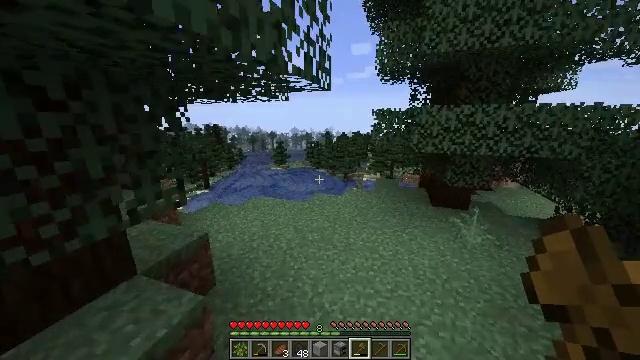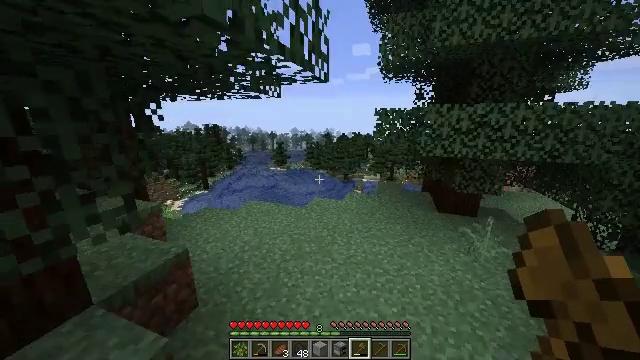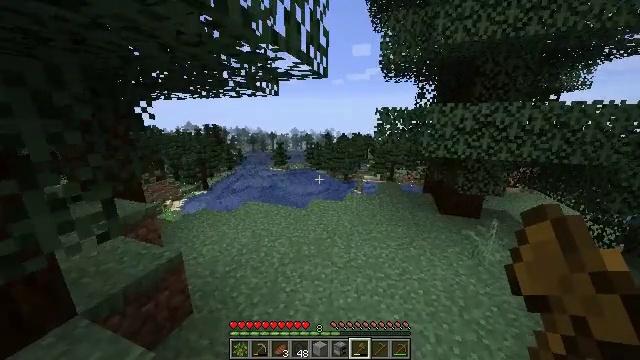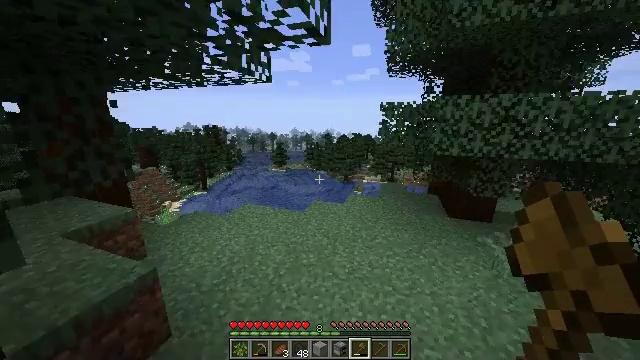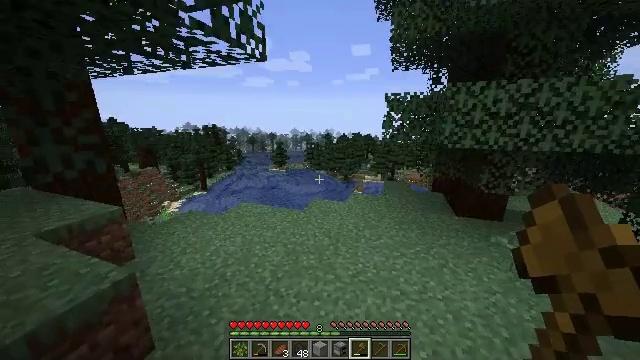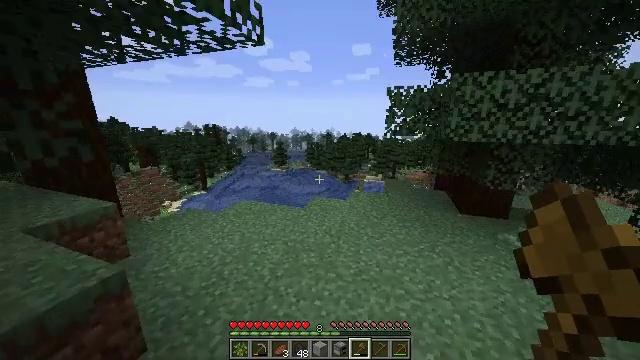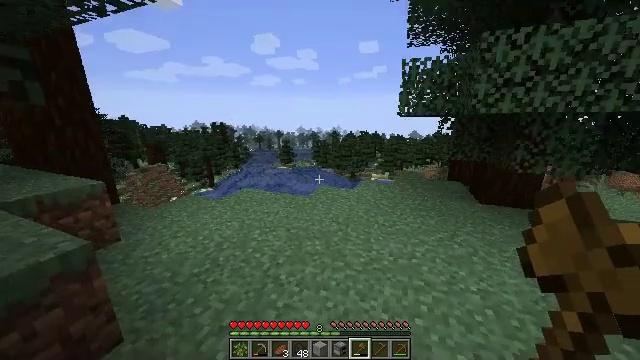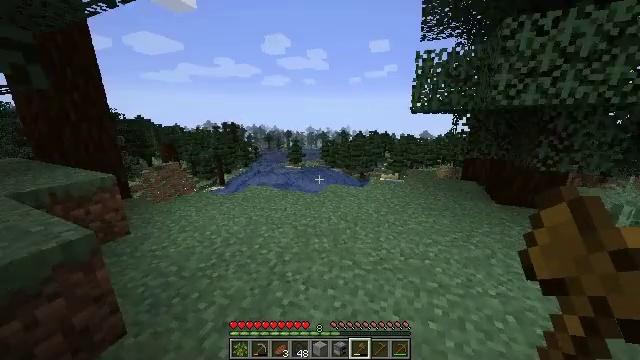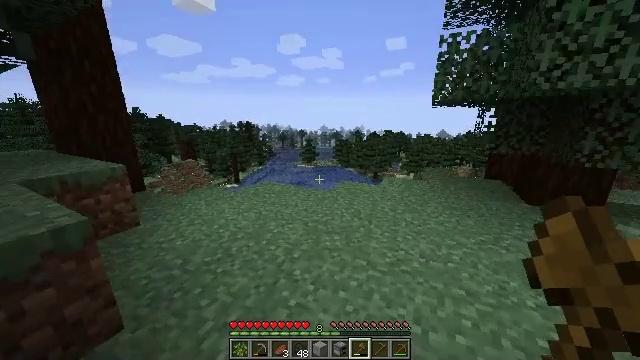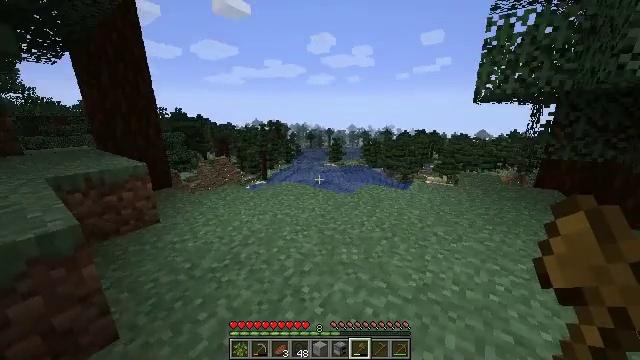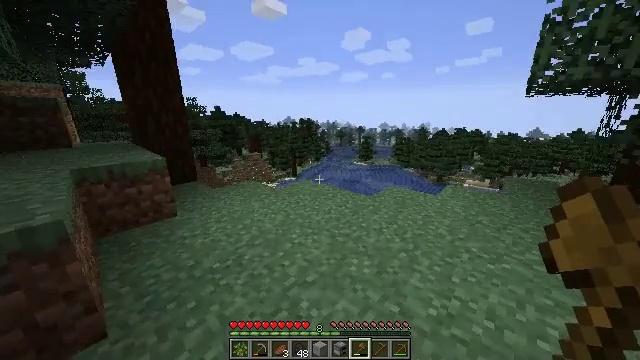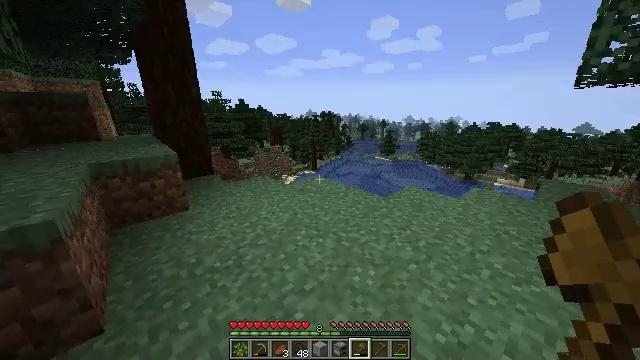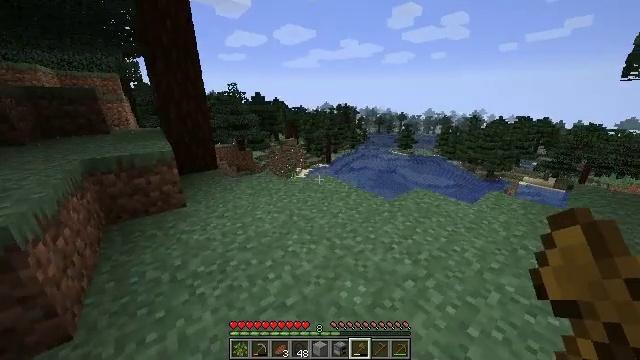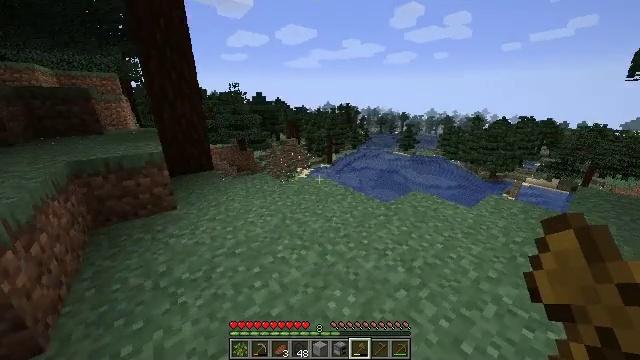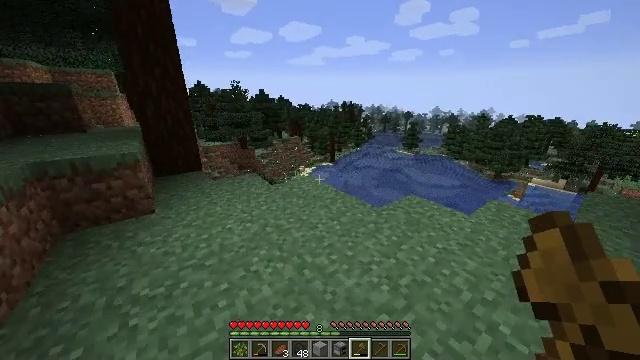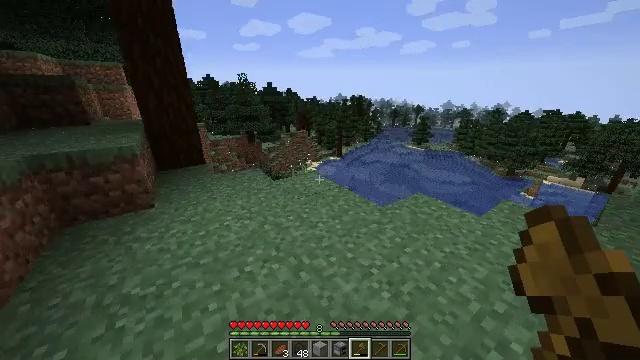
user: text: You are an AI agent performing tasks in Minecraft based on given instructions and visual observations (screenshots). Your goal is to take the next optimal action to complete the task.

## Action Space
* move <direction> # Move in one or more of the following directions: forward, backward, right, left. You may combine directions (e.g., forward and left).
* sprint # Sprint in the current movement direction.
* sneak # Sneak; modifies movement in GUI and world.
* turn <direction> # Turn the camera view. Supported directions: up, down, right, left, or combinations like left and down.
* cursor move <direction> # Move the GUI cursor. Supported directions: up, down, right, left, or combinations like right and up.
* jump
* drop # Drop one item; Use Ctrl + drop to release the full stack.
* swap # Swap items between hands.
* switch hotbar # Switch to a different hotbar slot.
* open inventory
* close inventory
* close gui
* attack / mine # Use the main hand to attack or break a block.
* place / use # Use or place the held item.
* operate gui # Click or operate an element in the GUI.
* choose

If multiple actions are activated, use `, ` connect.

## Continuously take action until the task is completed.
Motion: motion action
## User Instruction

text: Break the sweet berry bush to collect berries.
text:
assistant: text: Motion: move forward, sprint
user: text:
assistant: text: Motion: move forward, sprint
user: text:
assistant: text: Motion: move forward, sprint
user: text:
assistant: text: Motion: move forward
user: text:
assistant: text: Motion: move forward
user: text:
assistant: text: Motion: move forward, turn left
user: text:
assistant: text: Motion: move forward, turn left
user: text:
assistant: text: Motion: move forward and move right, turn left
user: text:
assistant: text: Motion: move forward and move right, turn left
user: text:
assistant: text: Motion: move forward and move right, turn left
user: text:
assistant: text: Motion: move forward and move right, turn left and down
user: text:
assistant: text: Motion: move forward and move right, sprint, turn left and down
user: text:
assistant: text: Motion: move forward and move right, sprint
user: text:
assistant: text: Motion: move forward, sprint
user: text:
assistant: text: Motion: move forward, sprint, turn left and down
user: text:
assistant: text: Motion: move forward, sprint, turn down
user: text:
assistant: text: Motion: move forward, turn down
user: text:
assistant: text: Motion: move forward, turn right
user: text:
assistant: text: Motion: move forward, turn right
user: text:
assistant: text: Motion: move forward, turn right
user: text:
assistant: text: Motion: move forward, turn right
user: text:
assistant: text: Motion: move forward, turn right
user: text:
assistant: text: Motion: no_op
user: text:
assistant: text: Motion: no_op
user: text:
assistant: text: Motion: no_op
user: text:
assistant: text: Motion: no_op
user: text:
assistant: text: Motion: no_op
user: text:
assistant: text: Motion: no_op
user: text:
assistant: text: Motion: no_op
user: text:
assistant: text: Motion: no_op